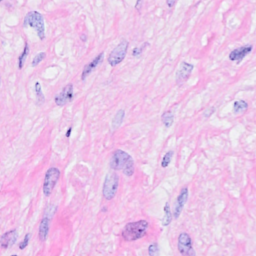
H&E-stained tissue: Breast